Часть A. Двойная система (5 баллов) Рассмотрим простую модель, в которой «чёрная вдова» и её звезда-компаньон представлены двумя точечными массами $M_1$ и $M_2$, движущимися по круговой орбите вокруг общего центра масс. Чтобы исследовать динамику этой системы, перейдём во вращающуюся систему отсчёта, в которой оба тела неподвижны. Примем центр масс за начало координат. Предположим, что тела лежат на оси $x$ по разные стороны от начала координат на расстоянии $a$ друг от друга, и масса $M_1$ лежит на отрицательной полуоси. В произвольной точке $(x,y)$ в плоскости орбиты эффективный потенциал $varphi(x,y)$ единичной пробной массы равен сумме гравитационных потенциалов двух точечных масс и центробежного потенциала.
Выразите $\varphi(x,y)$ через $M_1$, $M_2$, $G$ и $a$.
Предполагая, что $M_1 > M_2$, постройте качественный график функции $\varphi(x,0)$. Пусть $M_2 = M_1/3$ ( ), и звезда $M_2$ окружена разреженным газом. Масса этого газа мала по сравнению с массами звёзд, поэтому его гравитационным влиянием можно пренебречь. Если газовое облако превысит некоторый критический размер, газ начнёт перетекать на $M_1$. Предположим, что перетекание начинается в точке $x=x_0$ на оси $x$.
С помощью калькулятора вычислите значение $x_0/a$ с точностью до двух значащих цифр. Пусть период вращения звезд вокруг центра масс равен$P$, а газ течёт от $M_2$ к $M_1$ с очень малой скоростью $\mathrm dM_1/\mathrm dt= \beta$. Скорость перетекания настолько мала, что в течение одного периода вращения расстояние между звёздами можно считать постоянным. При этом на бóльших масштабах времени расстояние между компонентами меняется, но движение компонент остается круговым.
Выразите скорость изменения величин $a$ и $P$ через $\beta$, $M_1$, $M_2$, $G$, и $a$. Газ, отделяющийся от $M_2$, образует диск, вращающийся вокруг $M_1$, в котором газ нагревается за счет трения (рис. 1-(a)). Теряя энергию, газ по спирали медленно перемещается к центру диска и, наконец, падает на $M_1$. В равновесном состоянии масса перемещается с постоянной скоростью $\beta$ от $M_2$ к диску и от диска к $M_1$. При этом нагретый диск испускает тепловое излучение как абсолютно чёрное тело. Поскольку диск формируется очень близко к нейтронной звезде, гравитационным влиянием $M_2$ при рассмотрении диска можно пренебречь. Пренебрегите также теплоёмкостью газа.
Определите температуру диска на расстоянии $r$ от центра звезды $M_1$. Выразите ответ через $r$, $\beta$, $M_1$, $G$ и $\sigma$ (постоянная Стефана—Больцмана). В бинарной системе PSR J2215+5135 масса нейтронной звезды составляет $M_\mathrm{NS} = 2 . 27 M_\odot$, а масса звезды-компаньона — $M_\mathrm S = 0 . 33 M_\odot$, где $M_\odot = 1.98\cdot10^{30}~кг$ — масса Солнца. Период вращения составляет $P = 4 . 14~ ч$, постоянная Стефана—Больцмана $\sigma= 5 . 67 \cdot 10^{ - 8}~ Вт/ м^ 2 \cdot К ^4$, а гравитационная постоянная $G= 6 . 67 \cdot 10 ^{- 11}~ м^ 3 /кг \cdot с ^2 $. Предположим, что скорость потока массы к нейтронной звезде составляет $\beta = \dot M_\mathrm{ NS }= 9 \cdot 10 ^{- 10}~ M_\odot / год$.
Вычислите температуру диска на расстоянии $r=a/10$. Ответ приведите в кельвинах. Предположим, что после внезапного взрыва звезда $M_1$ выбрасывает часть своей массы из двойной системы с очень большой скоростью, и её масса становится равной $M'_1$. Пусть после взрыва относительная скорость движения $M'_1$ и $M_2$ равна $v'$.
Часть B. Анализ устойчивости звезды (5 баллов)
При каком максимальном значении $v'$ двойная система останется гравитационно связанной после взрыва? Какому минимальному значению $M'_1$ это соответствует, если разлёт вещества после взрыва происходил изотропно? Выразите ответы через $M'_1$, $M_2$, $G$ и $a$.
Выразите ускорение свободного падения $g(r)$ на малом расстоянии от центра звезды через $r$ и постоянные $G$ и $\rho_c$.
Выведите дифференциальное уравнение, описывающее равновесное распределение $\rho(r)$. Запишите его в следующей форме:\[\frac{\mathrm d}{\mathrm dr}\left[h_1(\rho,r)\frac{\mathrm d\rho}{\mathrm dr}\right]+h_2(r)\rho=0.\]Найдите функции $h_1$ и $h_2$.
С помощью метода размерностей получите выражение для величины $r_0=G^lp_c^m\rho_c^n$ с размерностью длины.
Перепишите дифференциальное уравнение, полученное в пункте B2, в следующем виде:\[\frac{\mathrm d}{\mathrm dx}\left[A_1(u,x)\frac{\mathrm du}{\mathrm dx}\right]+A_2(x)u(x)=0,\] где $x=r/r_0$ и $u=\rho/\rho_c$. Найдите функции $A_1(u,x)$ и $A_2(x)$.
При $\gamma=2$ это уравнение можно решить точно, если ввести $u(x)=f(x)/x$. Найдите $f(x)$. На рисунке 2 ниже приведён график зависимости $\mathrm du/\mathrm d x$ от $x$ для некоторой звезды.
Рассматривая график в окрестности точки $x=0$, вычислите $\gamma$ с точностью до 3 значащих цифр. Для снятия данных с графика вы можете использовать выданную линейку. Чтобы исследовать устойчивость звезды, предположим, что она немного отклоняется от своего равновесного состояния: сферическая оболочка, которая находилась в равновесии на расстоянии $r$ от центра, теперь имеет радиус $\tilde r$. Аналогично величины $g$, $p$, и $\rho$ становятся равны $\tilde g$, $\tilde p$, и $\tilde \rho$ соответственно. Для простоты будем рассматривать только малые $r$ вблизи центра звезды, для которых можно считать $\tilde r=r(1+\varepsilon t)$, где $\varepsilon t\ll1$.
Выразите $\tilde \rho$ и $\tilde g$ через $\rho$ и $g$ с точностью до первого порядка по $\varepsilon$.
Используя второй закон Ньютона для элемента вещества на равновесном расстоянии $r$, выразите $\mathrm d^2\tilde r/\mathrm dt^2$ через $\tilde g$, $\tilde \rho$, $K$, $\gamma$ и $\partial\tilde\rho/\partial\tilde r$. (Под $\partial\tilde\rho/\partial\tilde r$ подразумевается производную $\tilde\rho$ по $\tilde r$ при постоянном $t$.)
Получите выражение для $\mathrm d^2\varepsilon/\mathrm dt^2$. Выразите ответ через $\varepsilon$ и константы, данные в условии задачи. Найдите минимальное значение $\gamma$, при котором равновесие звезды будет устойчиво, а также получите выражение для угловой частоты колебаний звезды.
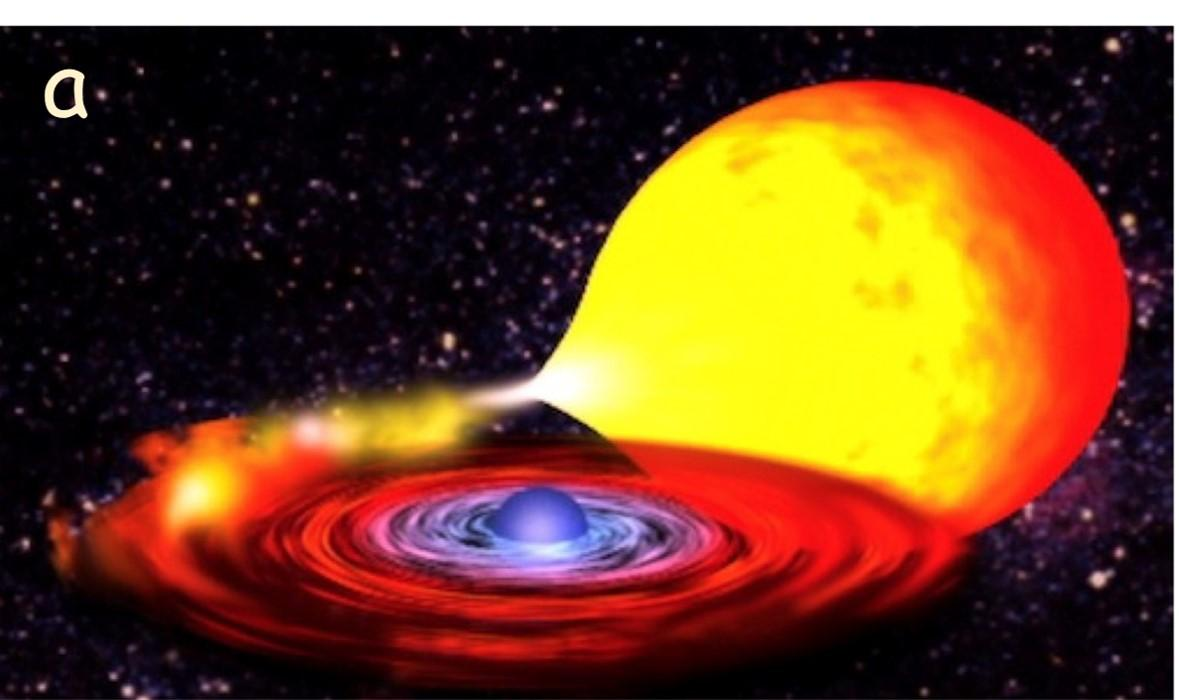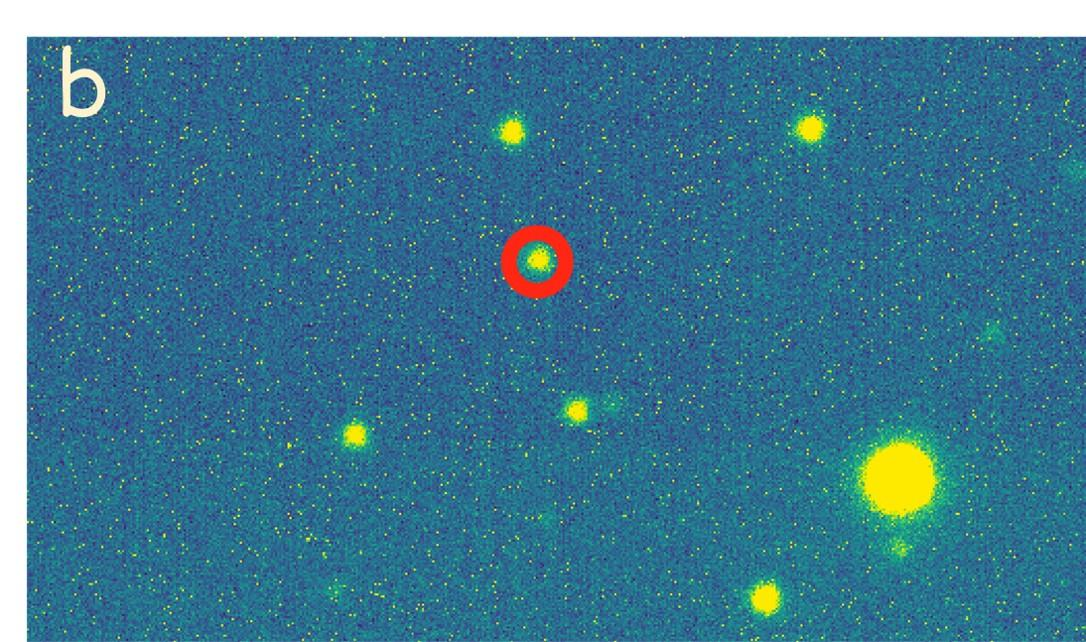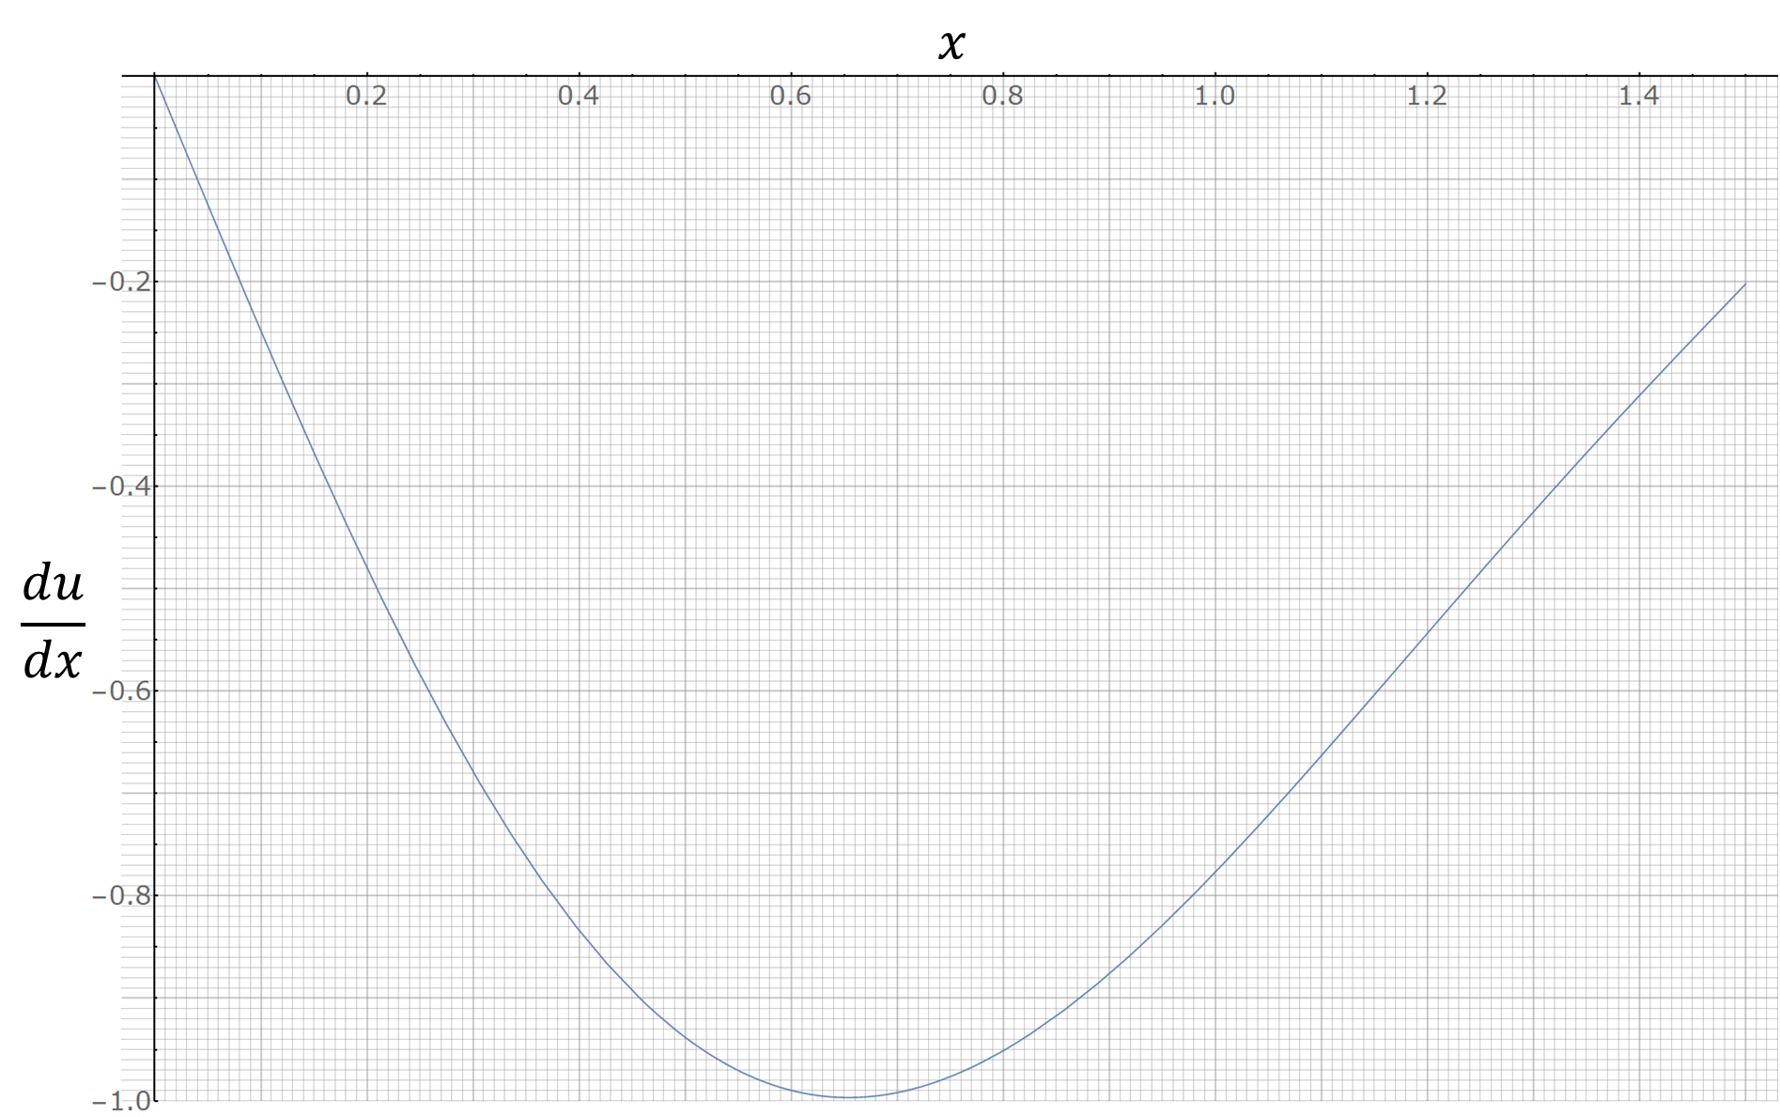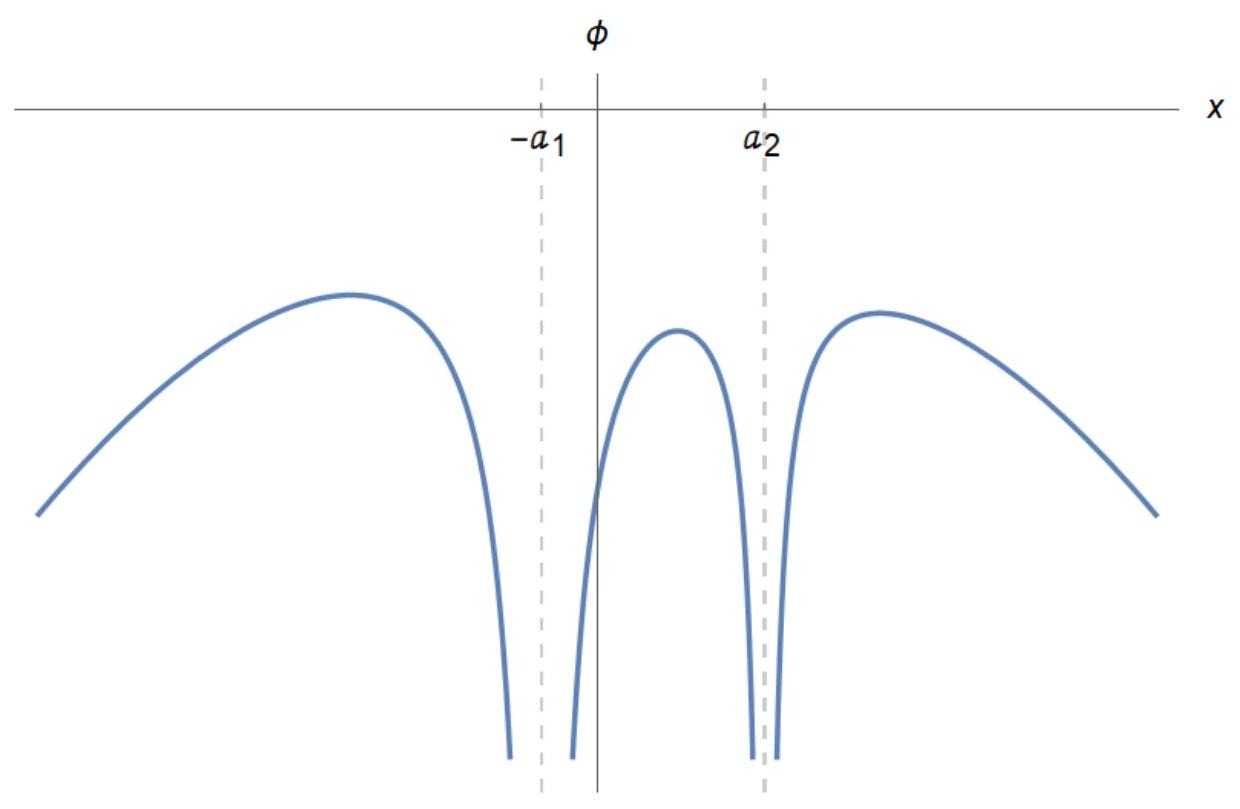
Выразите $\varphi(x,y)$ через $M_1$, $M_2$, $G$ и $a$.
Решение: Обозначим за $a_{1}$ и $a_{2}$ расстояния от центра масс до $M_{1}$ и $M_{2}$ соответственно, тогда:$$\left\{\begin{array}{c}M_{1} a_{1}=M_{2} a_{2} \\a_{1}+a_{2}=a\end{array} \right.\implies \left\{\begin{array}{c}a_{1}=\dfrac{M_{2}}{M} a\\ a_{2}=\dfrac{M_{1}}{M} a\end{array}\right.$$Здесь $M=M_{1}+M_{2}$.Во вращающейся системе отсчёта центробежный потенциал равен:$$\begin{gathered}U=-\frac{1}{2} \omega^{2} r^{2}, \quad \omega=\sqrt{\frac{G M}{a^{3}}} \implies\\\varphi(x, y)=-\frac{G M_{1}}{\sqrt{\left(x+a_{1}\right)^{2}+y^{2}}}-\frac{G M_{2}}{\sqrt{\left(x-a_{2}\right)^{2}+y^{2}}}-\frac{1}{2} \omega^{2}\left(x^{2}+y^{2}\right) \implies\\\varphi(x, y)=-\frac{G M_{1}}{\sqrt{\left(x+\frac{M_{2}}{M} a\right)^{2}+y^{2}}}-\frac{G M_{2}}{\sqrt{\left(x-\frac{M_{1}}{M} a\right)^{2}+y^{2}}}-\frac{1}{2} \frac{G M}{a^{3}}\left(x^{2}+y^{2}\right)\end{gathered}$$
Ответ: \[\varphi(x, y)=-\frac{G M_{1}}{\sqrt{\left(x+\frac{M_{2}}{\left(M_{1}+M_{2}\right)} a\right)^{2}+y^{2}}}-\frac{G M_{2}}{\sqrt{\left(x-\frac{M_{1}}{\left(M_{1}+M_{2}\right)} a\right)^{2}+y^{2}}}-\frac{1}{2} \frac{G\left(M_{1}+M_{2}\right)}{a^{3}}\left(x^{2}+y^{2}\right)\]

Предполагая, что $M_1 > M_2$, постройте качественный график функции $\varphi(x,0)$.
Решение: При $y=0$ получим:$$ \varphi(x, 0)=-\frac{G M_{1}}{\left|x+\frac{M_{2}}{M} a\right|}-\frac{G M_{2}}{\left|x-\frac{M_{1}}{M} a\right|}-\frac{1}{2} \frac{G M}{a^{3}} x^{2}. $$На качественном рисунке должно быть отображено следующее:У функции есть две вертикальные асимптоты при $x=-a_{1}$ и $x=a_{2}$, и она стремится к $-\infty$ в окрестности этих асимптот.У функции есть три максимума (также известные, как точки Лагранжа).Функция стремится $-\infty$ при $x \rightarrow \pm \infty$.

С помощью калькулятора вычислите значение $x_0/a$ с точностью до двух значащих цифр.
Решение: Обозначим $\bar{x}=x / a$. Нам необходимо найти координату центральной точки Лагранжа $\bar{x}_{0}$ (между $\bar{x}=0$ и $\bar{x}=0.75$), численно решив уравнение $\dfrac{d \varphi}{d \bar{x}}\left(\bar{x}_{0}\right)=0$. Перепишем результат предыдущего пункта в виде$$ \varphi(\bar{x}, 0)=\frac{G M}{a}\left[-\frac{\dfrac{3}{4}}{\left(\bar{x}+\dfrac{1}{4}\right)}+\frac{\dfrac{1}{4}}{\left(\bar{x}-\frac{3}{4}\right)}-\frac{1}{2} \bar{x}^{2}\right]. $$Решим численно уравнение $f\left(\bar{x}_{0}\right)=0$, где $f(\bar{x})=\dfrac{a}{G M} \dfrac{d \varphi}{d \bar{x}}$. Это можно делать разными способами. Авторский способ основывается на бинарном поиске корня:$f(0)>0$ и $f(0.5)<0$, поэтому ответ лежит на отрезке $[0,0.5]$.Так как $f\left(\bar{x}_{0}=0.25\right)>0$, корень лежит в диапазоне $0.25<\bar{x}_{0}<0.5$.Продолжим процесс, пока не получим гарантированно 2 значащих цифры ответа:$$ \begin{aligned}& f(0.375)<0 \implies \cdots \implies 0.358<\bar{x}_{0}<0.361 \\ & \implies f(0.360)>0 \implies0.360<\bar{x}_{0}<0.361 \implies\end{aligned} $$
Ответ: \[ \frac{x_{0}}{a}\approx 0.36 \]

Выразите скорость изменения величин $a$ и $P$ через $\beta$, $M_1$, $M_2$, $G$, и $a$.
Решение: Момент импульса системы равен:$$J=\mu a V=\mu a^{2} \omega=\frac{M_{1} M_{2}}{M} a^{2} \sqrt{\frac{G M}{a^{3}}}=\sqrt{\frac{G M_{1}^{2} M_{2}^{2}}{M} a},$$где $\mu$ — приведённая масса системы, а $V$ — относительная скорость движения двух тел. Прологарифмируем:$$\ln J=\frac{1}{2}\left[\ln \frac{G}{M}+2 \ln M_{1}+2 \ln M_{2}+\ln a\right].$$Возьмём производную по времени:$$\frac{\dot J}{J}=\frac{\dot{M}_{1}}{M_{1}}+\frac{\dot{M}_{2}}{M_{2}}+\frac{1}{2} \frac{\dot{a}}{a}=0.$$(здесь учтено, что суммарная масса системы постоянная, $\dot{M}_{1}+\dot{M}_{2}=0$). Таким образом:$$\frac{\dot{a}}{a}=-2 \frac{\dot{M}_{1}}{M_{1}}\left(1-\frac{M_{1}}{M_{2}}\right) \implies $$ Для периода:$$P=2 \pi \sqrt{\frac{a^{3}}{G M}} \rightarrow \frac{\dot{P}}{P}=\frac{3}{2} \frac{\dot{a}}{a}=-3 \frac{\dot{M}_{1}}{M_{1}}\left(1-\frac{M_{1}}{M_{2}}\right) \implies$$
Ответ: \[\dot{a}=-2 \beta a\left(\frac{1}{M_{1}}-\frac{1}{M_{2}}\right)\]  Для периода:$$P=2 \pi \sqrt{\frac{a^{3}}{G M}} \rightarrow \frac{\dot{P}}{P}=\frac{3}{2} \frac{\dot{a}}{a}=-3 \frac{\dot{M}_{1}}{M_{1}}\left(1-\frac{M_{1}}{M_{2}}\right) \implies$$
Ответ: \[\dot{P}=-6 \pi \sqrt{\frac{a^{3}}{G M}} \beta\left(\frac{1}{M_{1}}-\frac{1}{M_{2}}\right)\]

Определите температуру диска на расстоянии $r$ от центра звезды $M_1$. Выразите ответ через $r$, $\beta$, $M_1$, $G$ и $\sigma$ (постоянная Стефана—Больцмана).
Решение: Рассмотрим тонкий кольцевой участок диска в внутренним радиусом $r$ и внешним радиусом $r+d r$. В силу медленного падения вещества на звезду в этот диск попадает энергия $-\dfrac{G M_{1} \beta}{2 r}+\dfrac{G M_{1} \beta}{2 r^{2}} d r$, а покидает его энергия $-\dfrac{G M_{1} \beta}{2 r}$. Остаток энергии $\dfrac{G M_{1} \beta}{2 r} d r$ покидает кольцо в виде излучения. Тогда запишем:$$d P=\frac{G M_{1} \beta}{2 r^{2}} d r=\sigma T^{4} 2(2 \pi r d r)=4 \pi \sigma T^{4} d r $$
Ответ: \[T=\left(\frac{G M_{1} \beta}{8 \pi \sigma r^{3}}\right)^{\frac{1}{4}}\]

Вычислите температуру диска на расстоянии $r=a/10$. Ответ приведите в кельвинах.
Решение: Поскольку $P=2 \pi \sqrt{\dfrac{a^{3}}{G M}}$, расстояние между телами будет равно:$$a=\left[\frac{P^{2} G\left(M_{\mathrm{S}}+M_{\mathrm{NS}}\right)}{4 \pi^{2}}\right]^{\frac{1}{3}}.$$Тогда температура диска на расстоянии $a/10$ будет даваться выражением:$$T=\left(\frac{G M_{\mathrm{NS}} \beta}{8 \pi \sigma r^{3}}\right)^{\frac{1}{4}}=\left(\frac{500 \pi M_{\mathrm{NS}} \beta}{\sigma P^{2}\left(M_{\mathrm{S}}+M_{\mathrm{NS}}\right)}\right)^{\frac{1}{4}}=9 \cdot 10^{3} \mathrm{~K}$$
Ответ: $$T=9 \cdot 10^{3} \mathrm{~K}$$

При каком максимальном значении $v'$ двойная система останется гравитационно связанной после взрыва? Какому минимальному значению $M'_1$ это соответствует, если разлёт вещества после взрыва происходил изотропно? Выразите ответы через $M'_1$, $M_2$, $G$ и $a$.
Решение: Чтобы система осталась гравитационно связанной, её полная механическая энергия должна быть отрицательной:$$E^{\prime}=\frac{1}{2} \mu^{\prime} v^{\prime 2}-\frac{G M_{1}^{\prime} M_{2}}{a}<0 \implies$$ При изотропном взрыве $v^{\prime}=v=\sqrt{\dfrac{G M}{a}}$, поэтому:$$\sqrt{\frac{G\left(M_{1}+M_{2}\right)}{a}}<\sqrt{\frac{2 G\left(M_{1}^{\prime}+M_{2}\right)}{a}}\implies$$
Ответ: \[v^{\prime}<\sqrt{\frac{2 G\left(M_{1}^{\prime}+M_{2}\right)}{a}}\]  При изотропном взрыве $v^{\prime}=v=\sqrt{\dfrac{G M}{a}}$, поэтому:$$\sqrt{\frac{G\left(M_{1}+M_{2}\right)}{a}}<\sqrt{\frac{2 G\left(M_{1}^{\prime}+M_{2}\right)}{a}}\implies$$
Ответ: $$\frac{M_{1}-M_{2}}{2} < M_{1}^{\prime}$$

Выразите ускорение свободного падения $g(r)$ на малом расстоянии от центра звезды через $r$ и постоянные $G$ и $\rho_c$.
Решение: Из закона всемирного тяготения:$$g=-\frac{4 \pi G \int_{0}^{r} r^{\prime 2} \rho d r^{\prime}}{r^{2}} \stackrel{\rho \cong \rho_{c}}{=}-\frac{4 \pi G \rho_{\mathrm{c}} r}{3}$$
Ответ: \[g=-\frac{4 \pi G \rho_{\mathrm{c}} r}{3}\]

Выведите дифференциальное уравнение, описывающее равновесное распределение $\rho(r)$. Запишите его в следующей форме:\[\frac{\mathrm d}{\mathrm dr}\left[h_1(\rho,r)\frac{\mathrm d\rho}{\mathrm dr}\right]+h_2(r)\rho=0.\]Найдите функции $h_1$ и $h_2$.
Решение: Условие равновесия участка вещества площадью $A$ и толщиной $\Delta r$, находящемся на расстоянии от $r$ до $r+\Delta r$, имеет вид:$$\vec{F}=-\frac{G M(\vec{r}) \rho}{r^{2}} \mathrm{~A} \Delta r-\Delta p A=0.$$Здесь $M(r)$ — масса вещества звезды, находящаяся внутри сферы радиусом $r$. При $\Delta r\to0$ получаем:$$\frac{G \rho}{r^{2}}\left(\int 4 \pi r^{\prime 2} \rho\left(r^{\prime}\right) d r^{\prime}\right)=-\frac{d p(r)}{d r}=-K \gamma \rho^{\gamma-1} \frac{d \rho}{d r}$$Домножим обе части уравнения на $\dfrac{r^{2}}{4 \pi G \rho}$ и возьмём производную:$$\frac{d}{d r}\left[r^{2} \rho^{\gamma-2} \frac{d \rho}{d r}\right]+\frac{4 \pi G r^{2}}{K \gamma} \rho(r)=0$$
Ответ: \[h_{1}(\rho, r)=r^{2} \rho^{\gamma-2},\qquad h_{2}(r)=\frac{4 \pi G r^{2}}{K \gamma}\]

С помощью метода размерностей получите выражение для величины $r_0=G^lp_c^m\rho_c^n$ с размерностью длины.
Решение: Используем метод размерностей:$$\begin{aligned}& {\left[\rho_{\mathrm{c}}\right]=M L^{-3}, \quad\left[p_{\mathrm{c}}\right]=M L^{-1} T^{-2}, \quad[G]=M^{-1} L^{3} T^{-2}} \\& {\left[G^{l} p_{\mathrm{c}}^{m} \rho_{\mathrm{c}}^{n}\right]=\left(M^{-1} L^{3} T^{-2}\right)^{l}\left(M L^{-1} T^{-2}\right)^{m}\left(M L^{-3}\right)^{n}=L} \\& \left\{\begin{array} { c } { - l + n + m = 0 } \\{ 3 l - 3 n - m = 1 } \\{ - 2 l - 2 m = 0 }\end{array} \implies\left\{\begin{array}{l}l=-\dfrac{1}{2} \\m=\dfrac{1}{2} \\n=-1\end{array} \implies \right.\right.\end{aligned}$$
Ответ: \[r_{0}=G^{-\frac{1}{2}} p_{\mathrm{c}}^{\frac{1}{2}} \rho_{\mathrm{c}}^{-1}\]

Перепишите дифференциальное уравнение, полученное в пункте B2, в следующем виде:\[\frac{\mathrm d}{\mathrm dx}\left[A_1(u,x)\frac{\mathrm du}{\mathrm dx}\right]+A_2(x)u(x)=0,\] где $x=r/r_0$ и $u=\rho/\rho_c$. Найдите функции $A_1(u,x)$ и $A_2(x)$.
Решение: $$\begin{gathered}\frac{K \gamma \rho_{c}^{\gamma-1}}{4 \pi G r_{0}^{2} x^{2}} \frac{d}{d x}\left[x^{2} u^{\gamma-2} \frac{d u}{d x}\right]=-\rho_{\mathrm{c}} u(r) \implies\\\frac{K \gamma \rho_{\mathrm{c}}^{\gamma-2}}{4 \pi G r_{0}^{2} x^{2}} \frac{d}{d x}\left[x^{2} u^{\gamma-2} \frac{d u}{d x}\right]=\frac{\gamma}{4 \pi x^{2}} \frac{d}{d x}\left[x^{2} u^{\gamma-2} \frac{d u}{d x}\right]=-u \implies\\\frac{d}{d x}\left[x^{2} u^{\gamma-2} \frac{d u}{d x}\right]+\frac{4 \pi x^{2}}{\gamma} u=0.\end{gathered}$$
Ответ: \[A_{1}(u, x)=x^{2} u^{\gamma-2} ,\qquad A_{2}(x)=\frac{4 \pi x^{2}}{\gamma}\]

При $\gamma=2$ это уравнение можно решить точно, если ввести $u(x)=f(x)/x$. Найдите $f(x)$.
Решение: При $\gamma=2$ уравнение заметно упрощается:$$\frac{d}{d x}\left[x^{2} \frac{d u}{d x}\right]=-2 \pi x^{2} u(x) \implies f^{\prime \prime}(x)=-2 \pi f(x) $$С учётом граничных условий ($f(x)\approx x$ при $x\to 0$, так как $u(x\to0)\to 1$):
Ответ: \[ f(x)=\frac{\sin (\sqrt{2 \pi} x)}{\sqrt{2 \pi}}\]

Рассматривая график в окрестности точки $x=0$, вычислите $\gamma$ с точностью до 3 значащих цифр. Для снятия данных с графика вы можете использовать выданную линейку.
Решение: Рассмотрим общее уравнение в окрестности нуля:$$\begin{gathered}\frac{d^{2} u}{d x^{2}}+\frac{(\gamma-2)}{u}\left(\frac{d u}{d x}\right)^{2}+\frac{2}{x}\left(\frac{d u}{d x}\right)+\frac{4 \pi}{\gamma} u^{3-\gamma}=0 \\u^{\prime}(0)=0, \quad \lim _{x \rightarrow 0} \frac{u^{\prime}(x)}{x}=u^{\prime \prime}(0) \\u^{\prime \prime}(0)+2 u^{\prime \prime}(0)+\frac{4 \pi}{\gamma}=0 \quad \rightarrow \quad \gamma=-\frac{4 \pi}{3 u^{\prime \prime}(0)} \implies\end{gathered}$$
Ответ: \[\gamma \in[1.64,1.70]\]

Выразите $\tilde \rho$ и $\tilde g$ через $\rho$ и $g$ с точностью до первого порядка по $\varepsilon$.
Решение: Для нахождения плотности запишем:$$\begin{gathered}M(r)=\int_{0}^{\tilde{r}(r, t)} 4 \pi r^{\prime 2} \tilde{\rho}\left(r^{\prime}, t\right) d r^{\prime}=\int_{0}^{r} 4 \pi r^{\prime 2} \rho\left(r^{\prime}\right) d r^{\prime} \implies\\4 \pi r^{2} \rho(r)=4 \pi \tilde{r}^{2} \tilde{\rho}(\tilde{r}, t) \frac{\partial \tilde{r}}{\partial r} \implies \frac{\tilde{\rho}}{\rho}=\frac{r^{2}}{\tilde{r}^{2}}\left(\frac{\partial \tilde{r}}{\partial r}\right)^{-1}=(1+\epsilon)^{-3} \cong 1-3 \epsilon\implies\end{gathered}$$ Для ускорения свободного падения:\[\frac{\tilde{g}}{g}=\dfrac{\dfrac{G M}{\tilde{r}^{2}}}{\dfrac{G M}{r^{2}}}=\dfrac{\dfrac{1}{\tilde{r}^{2}}}{\dfrac{1}{r^{2}}}=(1+\epsilon)^{-2} \cong 1-2 \epsilon\implies\]
Ответ: \[\tilde{\rho} =\rho(1-3 \epsilon)\]  Для ускорения свободного падения:\[\frac{\tilde{g}}{g}=\dfrac{\dfrac{G M}{\tilde{r}^{2}}}{\dfrac{G M}{r^{2}}}=\dfrac{\dfrac{1}{\tilde{r}^{2}}}{\dfrac{1}{r^{2}}}=(1+\epsilon)^{-2} \cong 1-2 \epsilon\implies\]
Ответ: \[\tilde{g} = g(1-2 \epsilon)\]

Используя второй закон Ньютона для элемента вещества на равновесном расстоянии $r$, выразите $\mathrm d^2\tilde r/\mathrm dt^2$ через $\tilde g$, $\tilde \rho$, $K$, $\gamma$ и $\partial\tilde\rho/\partial\tilde r$. (Под $\partial\tilde\rho/\partial\tilde r$ подразумевается производную $\tilde\rho$ по $\tilde r$ при постоянном $t$.)
Решение: Из второго закона Ньютона:$$\frac{\partial \tilde{p}}{\partial \tilde{r}}=\tilde{\rho}(\tilde{g}-\ddot{\tilde{r}}).$$Используя уравнение состояния вещества звезды$$\tilde{p}=K \tilde{\rho}^{\gamma},$$получим:$$\ddot{\tilde{r}}=\tilde{g}-\dfrac{\left(\dfrac{\partial \tilde{p}}{\partial \tilde{r}}\right)}{\tilde{\rho}}=\tilde{g}-K \gamma \tilde{\rho}^{\gamma-2} \frac{\partial \tilde{\rho}}{\partial \tilde{r}}$$
Ответ: \[\frac{d^{2} \tilde{r}}{d t^{2}}=\tilde{g}-K \gamma \tilde{\rho}^{\gamma-2} \frac{\partial \tilde{\rho}}{\partial \tilde{r}}\]

Получите выражение для $\mathrm d^2\varepsilon/\mathrm dt^2$. Выразите ответ через $\varepsilon$ и константы, данные в условии задачи. Найдите минимальное значение $\gamma$, при котором равновесие звезды будет устойчиво, а также получите выражение для угловой частоты колебаний звезды.
Решение: Объединяя результаты пунктов B7 и B8, получаем:$$ \begin{gathered} \frac{d^{2} \tilde{r}}{d t^{2}}=\ddot{\tilde{r}}=\tilde{g}-K \gamma \tilde{\rho}^{\gamma-2} \frac{\partial \tilde{\rho}}{\partial \tilde{r}}=g(1-2 \epsilon)-K \gamma \rho^{\gamma-2} \frac{\partial \rho}{\partial r}\left(\frac{(1-3 \epsilon)^{\gamma-1}}{(1+\epsilon)}\right) =\\ =g(1-2 \epsilon)-K \gamma \rho^{\gamma-2} \frac{\partial \rho}{\partial r}(1-3(\gamma-1) \epsilon-\epsilon) \end{gathered} $$Условие равновесия вещества на расстоянии $r$ от центра звезды:$$ g-K \gamma \rho^{\gamma-2} \frac{\partial \rho}{\partial r}=0 \implies K \gamma \rho^{\gamma-2} \frac{\partial \rho}{\partial r}=g .$$ Отсюда: $$ \ddot{\tilde{r}}=r \ddot{\epsilon}=g(1-2 \epsilon)-g(1-3(\gamma-1) \epsilon-\epsilon)=g(3 \gamma-4) \epsilon \implies\\ \ddot{\epsilon}=\frac{g}{r}(3 \gamma-4) \epsilon \implies $$ Условие устойчивости звезды: $$ 3 \gamma-4>0 \implies $$ Наконец, угловая скорость колебаний звезды:
Ответ: \[\ddot{\epsilon}=-\frac{4 \pi G \rho_{\mathrm{c}}}{3}(3 \gamma-4) \epsilon \]  Условие устойчивости звезды: $$ 3 \gamma-4>0 \implies $$
Ответ: \[\gamma>\frac{4}{3}\]  Наконец, угловая скорость колебаний звезды:
Ответ: $$ \omega=\sqrt{\frac{4 \pi G \rho_{\mathrm{c}}}{3}(3 \gamma-4)} $$
Темы:
T, Механика, Гравитация, Международные, Устойчивость равновесия, Астрономия, Точки Лагранжа